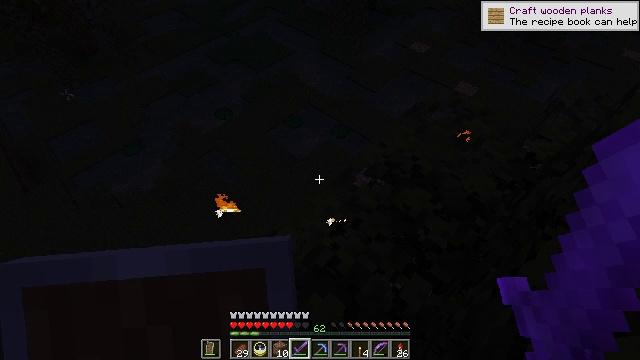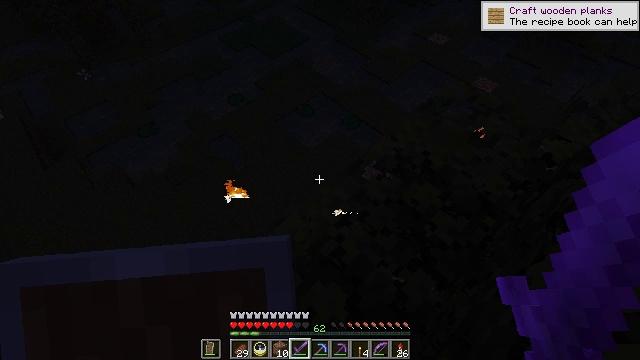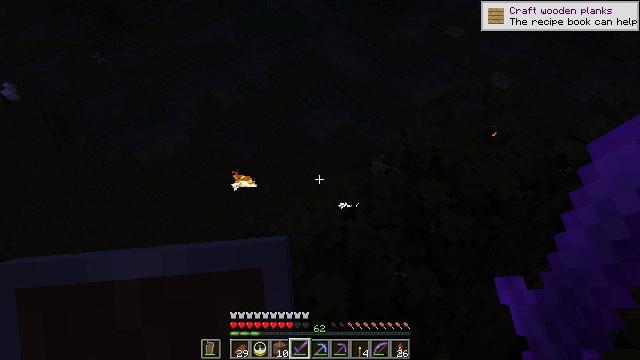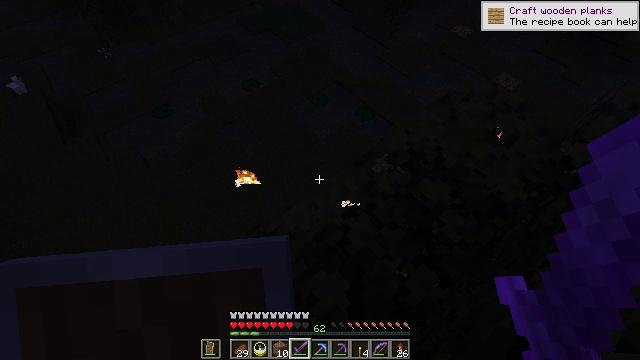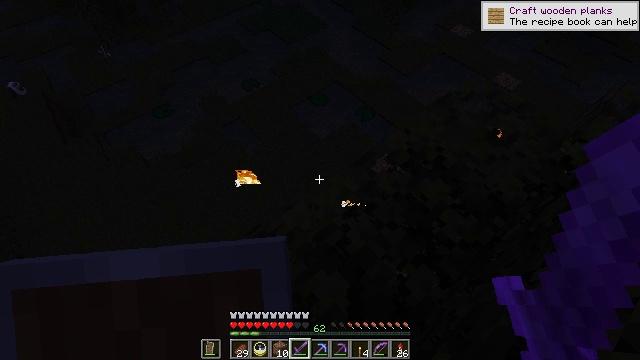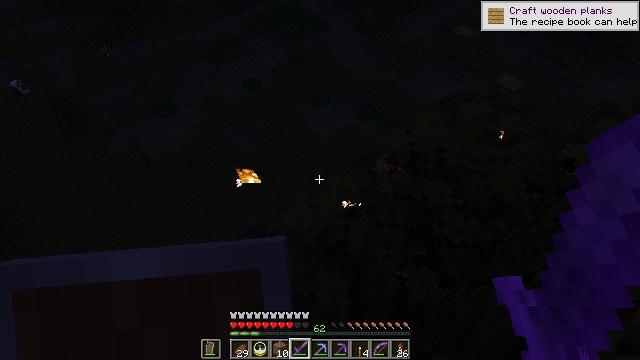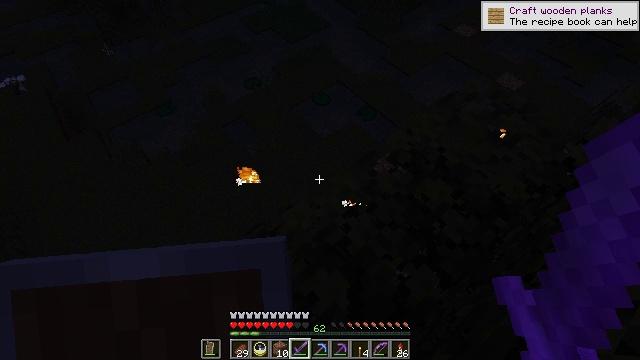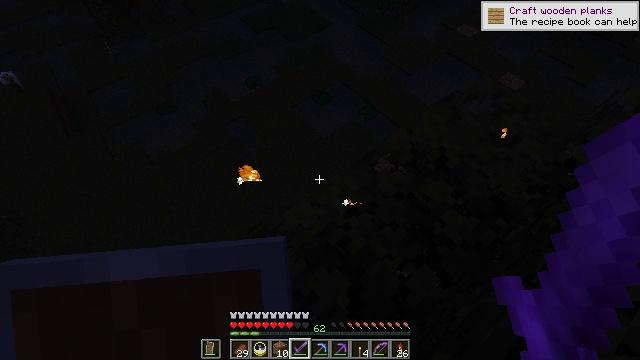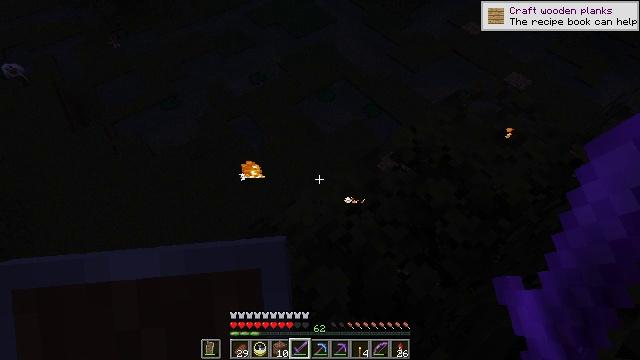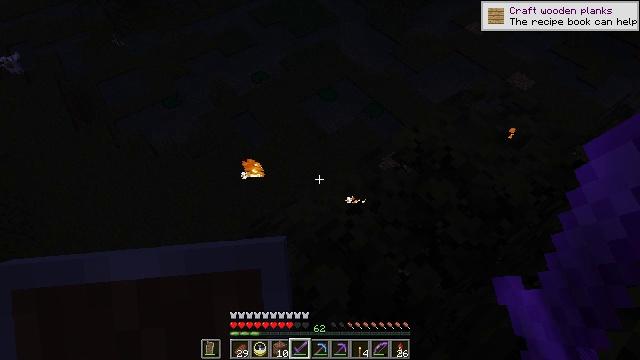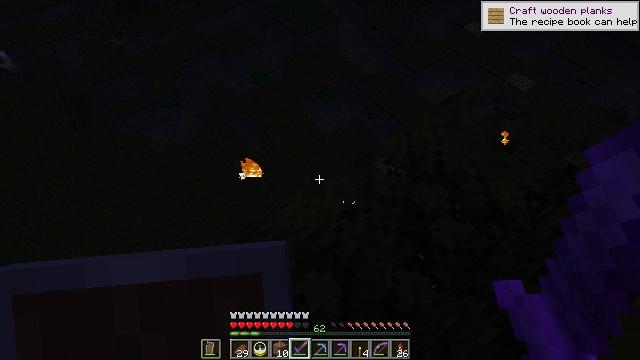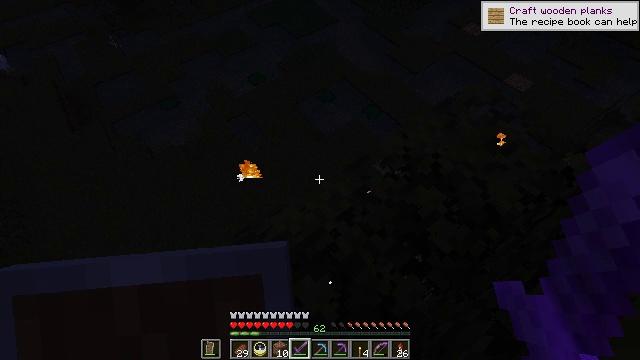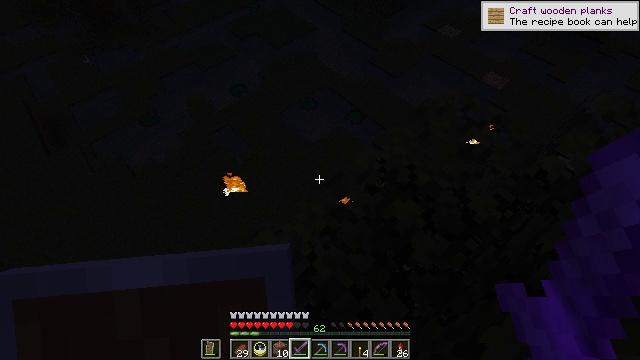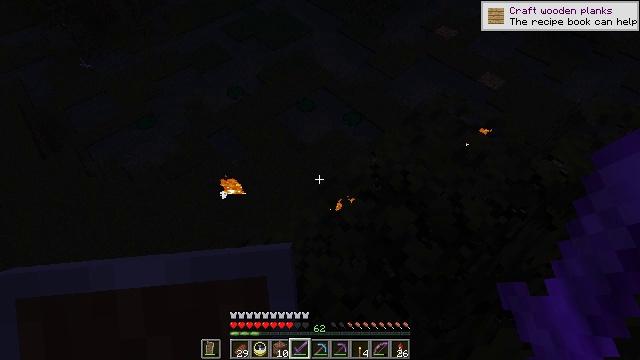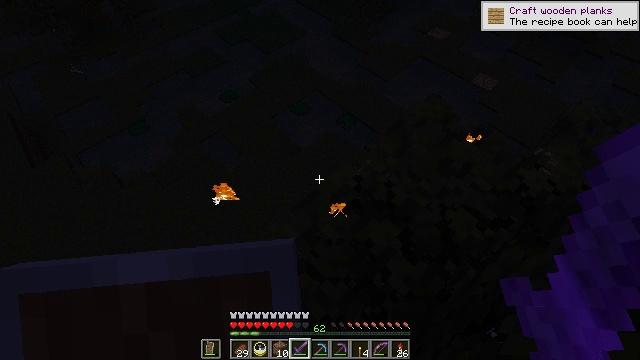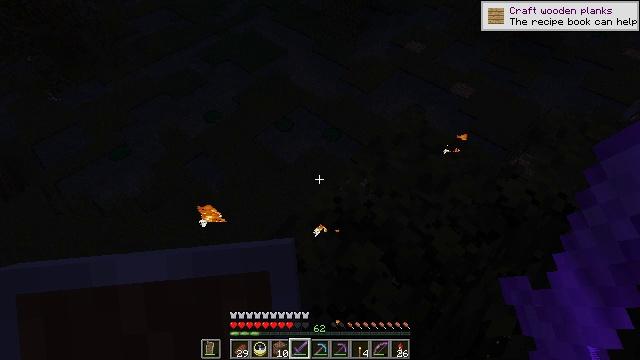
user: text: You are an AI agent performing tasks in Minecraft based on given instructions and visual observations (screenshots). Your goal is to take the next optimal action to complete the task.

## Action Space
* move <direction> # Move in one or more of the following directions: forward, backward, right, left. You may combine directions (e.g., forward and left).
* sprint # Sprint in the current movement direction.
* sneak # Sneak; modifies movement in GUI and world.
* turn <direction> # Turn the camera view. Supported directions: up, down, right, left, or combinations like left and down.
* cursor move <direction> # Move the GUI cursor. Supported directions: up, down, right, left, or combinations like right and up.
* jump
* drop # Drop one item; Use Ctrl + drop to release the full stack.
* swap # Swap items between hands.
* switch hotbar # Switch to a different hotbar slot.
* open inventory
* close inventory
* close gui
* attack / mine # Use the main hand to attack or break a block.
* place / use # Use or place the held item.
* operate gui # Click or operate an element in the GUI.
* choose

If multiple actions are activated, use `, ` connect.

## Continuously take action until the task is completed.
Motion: motion action
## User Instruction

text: Combat the slime.
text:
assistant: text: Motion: turn left and down
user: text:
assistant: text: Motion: turn left and down
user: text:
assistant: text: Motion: turn left
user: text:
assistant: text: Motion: no_op
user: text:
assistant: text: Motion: no_op
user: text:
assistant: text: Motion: no_op
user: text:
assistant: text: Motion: no_op
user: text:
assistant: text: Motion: turn left
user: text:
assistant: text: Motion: no_op
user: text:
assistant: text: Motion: move right
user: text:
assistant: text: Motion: move right
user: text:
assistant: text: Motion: move right, turn right and up
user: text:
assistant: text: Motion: move right
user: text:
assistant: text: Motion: move right, turn right
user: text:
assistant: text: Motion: turn right and up
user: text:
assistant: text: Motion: turn right and up
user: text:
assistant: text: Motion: turn right and up
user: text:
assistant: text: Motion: turn right and up
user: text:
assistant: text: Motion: turn right and up
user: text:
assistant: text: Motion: turn right
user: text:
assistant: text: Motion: turn right
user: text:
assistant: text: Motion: turn right and up
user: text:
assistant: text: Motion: move forward, turn right
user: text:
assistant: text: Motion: move forward
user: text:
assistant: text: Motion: move forward
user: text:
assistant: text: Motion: no_op
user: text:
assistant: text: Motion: turn right
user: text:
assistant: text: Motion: turn right
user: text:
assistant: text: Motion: turn right
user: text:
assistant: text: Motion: turn right